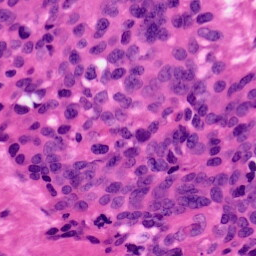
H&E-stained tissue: Ovarian